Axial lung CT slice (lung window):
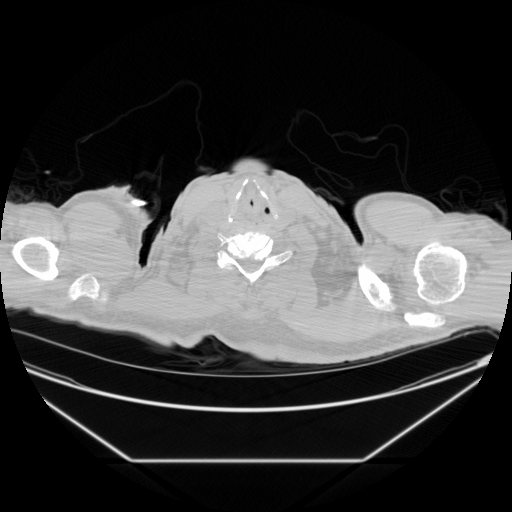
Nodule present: no